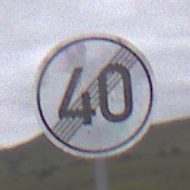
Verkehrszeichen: EndeGeschwindigkeit40
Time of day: Midday
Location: Outdoor (Nature)
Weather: Overcast
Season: NotSpecified
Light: Natural